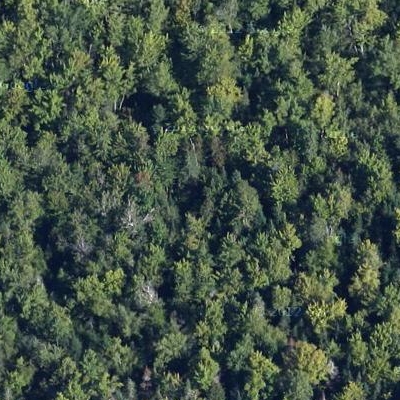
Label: eForest